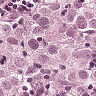
Metastatic tissue present: yes